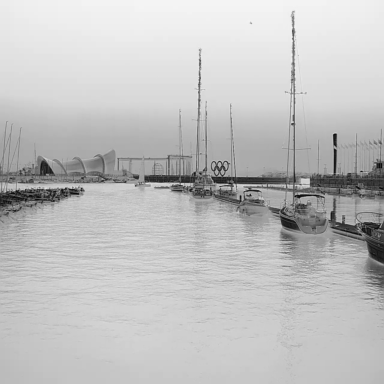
There are 12 objects shown in the infrared image, including nine sailboats, and three canoes.